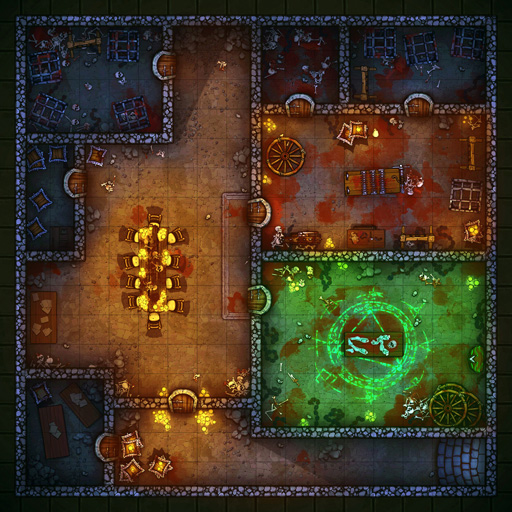
A D&D Grid Map interior dungeon south east glowing green arcane runes torches doors crates cages (Zombie Workshop Map)